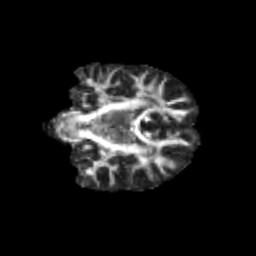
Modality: FA
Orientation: coronal
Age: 13
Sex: male
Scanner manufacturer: siemens
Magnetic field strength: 3 T
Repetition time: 3.8 s
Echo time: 0.07 s